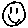
Label: smiley face